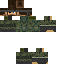
A male human skin with medium skin, wearing brown long hair dressed in a blue hoodie and black pants, featuring a closed mouth.